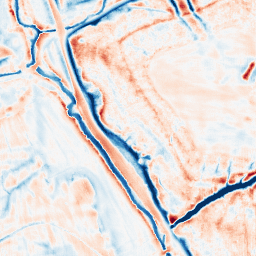
Category: edge_preserving
Decomposition family: bilateral
Decomposition parameters: d: 21
sigma_color: 25
sigma_space: 150
Upsampling method: fft_zeropad
Upsampling parameters: scale: 2
Upsampling scale: 2